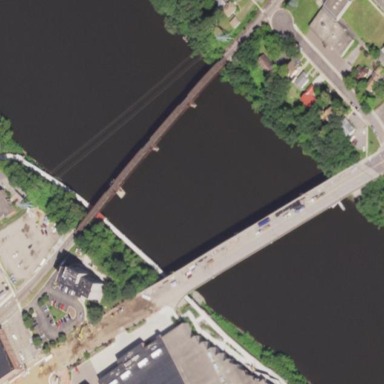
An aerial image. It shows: Man-made bridge.